Field crop: maize
Growth stage: 2
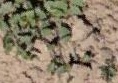
Species: convolvulus